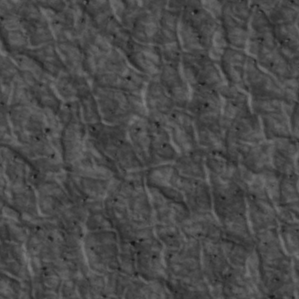
Label: non_frost